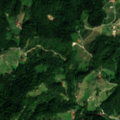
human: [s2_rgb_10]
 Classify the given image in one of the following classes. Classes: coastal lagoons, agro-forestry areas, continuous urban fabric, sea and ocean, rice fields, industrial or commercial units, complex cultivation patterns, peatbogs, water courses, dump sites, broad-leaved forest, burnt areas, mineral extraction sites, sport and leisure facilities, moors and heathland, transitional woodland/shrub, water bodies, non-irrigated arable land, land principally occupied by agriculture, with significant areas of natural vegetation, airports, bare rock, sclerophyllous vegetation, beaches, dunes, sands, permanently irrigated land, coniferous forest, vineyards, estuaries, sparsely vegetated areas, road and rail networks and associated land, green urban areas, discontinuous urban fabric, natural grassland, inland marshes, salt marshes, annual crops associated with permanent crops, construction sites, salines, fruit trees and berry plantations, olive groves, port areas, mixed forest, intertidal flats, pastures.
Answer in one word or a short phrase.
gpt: pastures, land principally occupied by agriculture, with significant areas of natural vegetation, broad-leaved forest, mixed forest